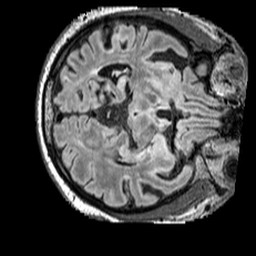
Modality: FLAIR
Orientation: axial
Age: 58
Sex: male
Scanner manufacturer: siemens
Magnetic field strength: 3 T
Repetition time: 5 s
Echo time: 0.387 s